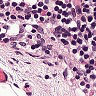
Metastatic tissue present: no